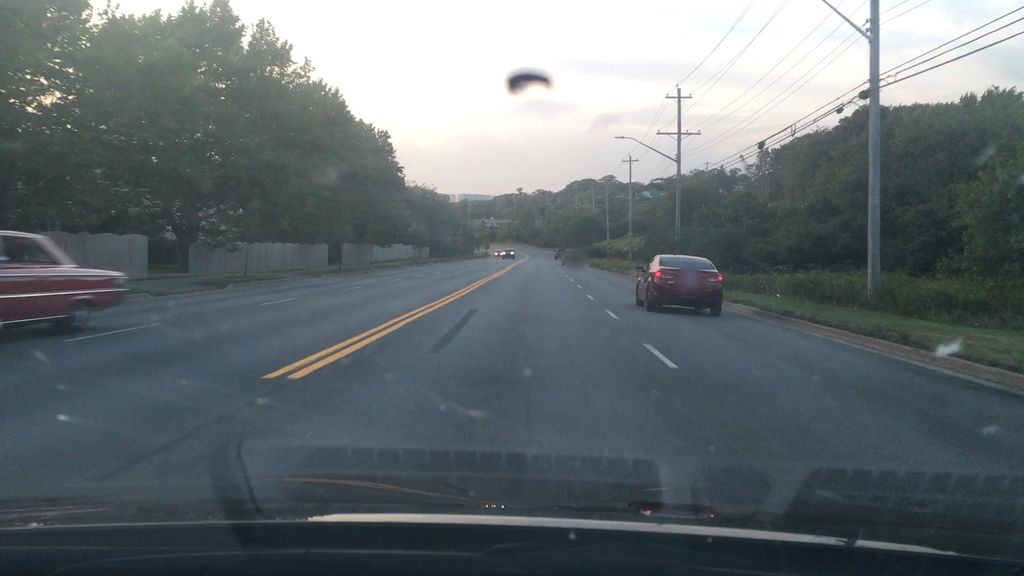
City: halifax